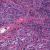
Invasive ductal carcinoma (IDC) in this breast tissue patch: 0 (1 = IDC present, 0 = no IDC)